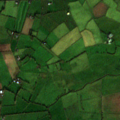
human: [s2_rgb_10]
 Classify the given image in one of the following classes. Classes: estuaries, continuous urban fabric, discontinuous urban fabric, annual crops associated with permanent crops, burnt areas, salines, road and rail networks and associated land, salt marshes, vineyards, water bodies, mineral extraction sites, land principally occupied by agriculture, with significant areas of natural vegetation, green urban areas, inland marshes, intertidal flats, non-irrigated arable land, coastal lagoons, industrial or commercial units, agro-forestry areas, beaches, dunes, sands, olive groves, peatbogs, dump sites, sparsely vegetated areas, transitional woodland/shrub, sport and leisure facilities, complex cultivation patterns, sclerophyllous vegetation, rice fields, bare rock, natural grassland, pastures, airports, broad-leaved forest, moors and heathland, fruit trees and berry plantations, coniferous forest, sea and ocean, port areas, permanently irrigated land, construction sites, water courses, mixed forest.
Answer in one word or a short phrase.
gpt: pastures